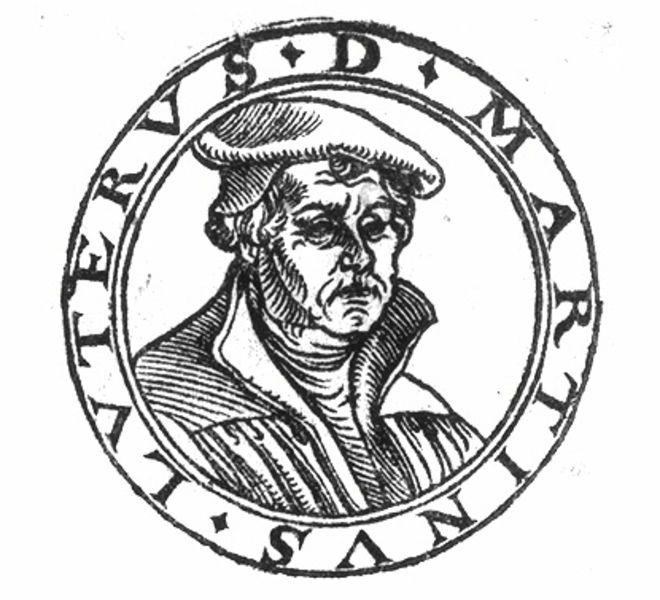
Titel: Bildnis des Martin Luther
Künstler: Georg Rhau
Institution: (Seriendruck)
Schlagwörter: dunkel, kopf, mann, schatten, weiß, menschen, grau, haar, hell, hut, licht, mund, nase, ohr, profil, schwarz, stirn, zeichnung, blick, haube, hemd, kappe, mütze, augen, falten, gesicht, kragen, mensch, trauer, bildnis, hals, portrait, porträt, kirche, haare, mantel, kinn, ohren, schultern, kreis, rund, tondo, holzschnitt, schrift, umrisse, grafik, graphik, linien, rand, inschrift, brauen, büste, faltig, dreiviertelprofil, medaillon, glaube, religion, druck, druckgraphik, schnitt, schraffur, stich, seite, revolution, schwarzweiß, buchstaben, dreiviertelporträt, mönch, luther, gelehrter, protestantismus, medaille, siegel, sigel, doktor, legende, münze, latein, lateinisch, umschrift, evangelisch, martin, reformation, reform, martin luther, scharffur, thesen, reformator, theologe, dunkell, luter, antiqua, mantelkragen, theologie, martinus, d, luterus, lvtervs